Field crop: tomato
Growth stage: 1
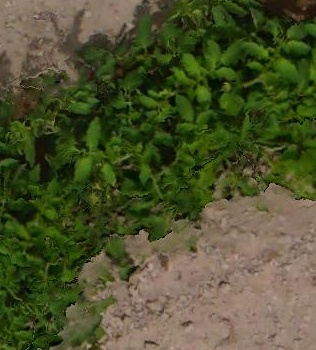
Species: tomato